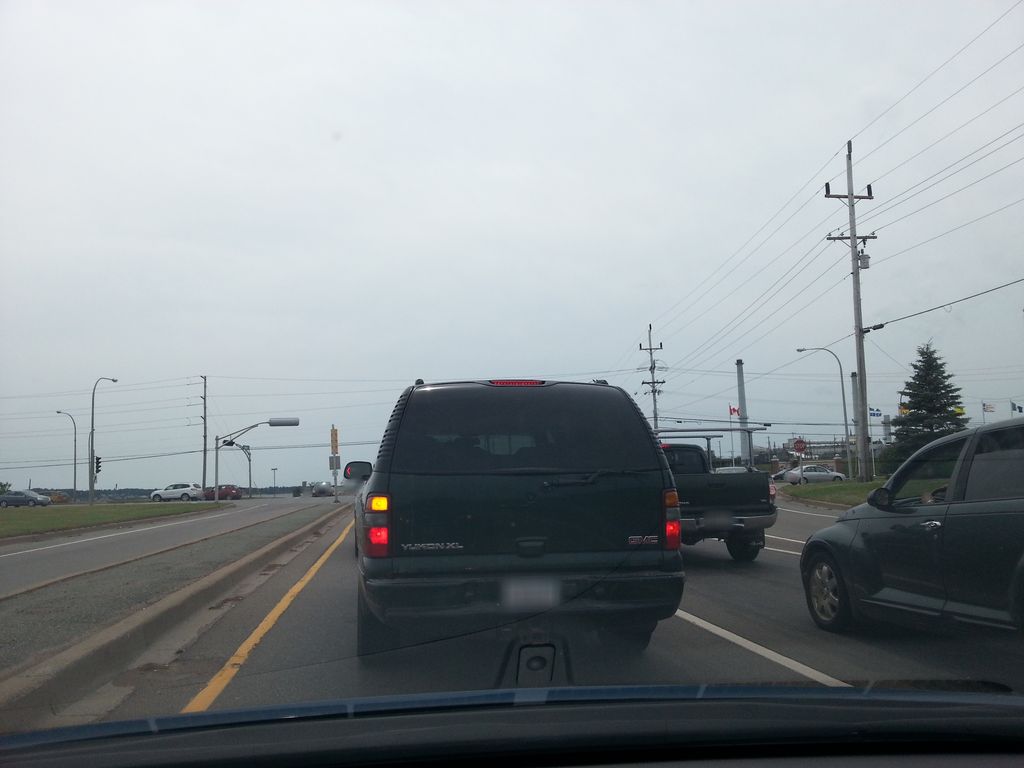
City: charlottetown